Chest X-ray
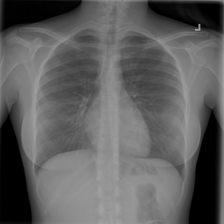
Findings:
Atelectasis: negative
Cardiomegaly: negative
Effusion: negative
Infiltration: negative
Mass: negative
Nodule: negative
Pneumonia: negative
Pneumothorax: negative
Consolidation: negative
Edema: negative
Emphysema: negative
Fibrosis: negative
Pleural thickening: negative
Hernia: negative